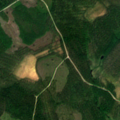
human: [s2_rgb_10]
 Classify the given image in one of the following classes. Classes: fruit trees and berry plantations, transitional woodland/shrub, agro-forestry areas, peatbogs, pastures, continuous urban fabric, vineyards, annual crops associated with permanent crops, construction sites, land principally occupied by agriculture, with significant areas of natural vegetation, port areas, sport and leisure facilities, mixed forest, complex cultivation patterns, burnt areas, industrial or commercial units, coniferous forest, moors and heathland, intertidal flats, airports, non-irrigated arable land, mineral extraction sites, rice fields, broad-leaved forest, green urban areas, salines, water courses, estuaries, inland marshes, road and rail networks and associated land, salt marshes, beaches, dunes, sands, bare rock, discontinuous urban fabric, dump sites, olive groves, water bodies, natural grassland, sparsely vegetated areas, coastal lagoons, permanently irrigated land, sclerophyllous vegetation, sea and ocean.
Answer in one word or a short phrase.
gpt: coniferous forest